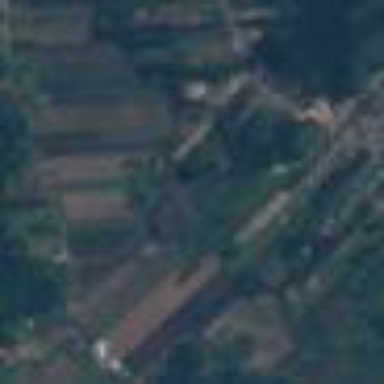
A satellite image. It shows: Farmland with rice and cereal crops. The farmland produces both rice and cereal.